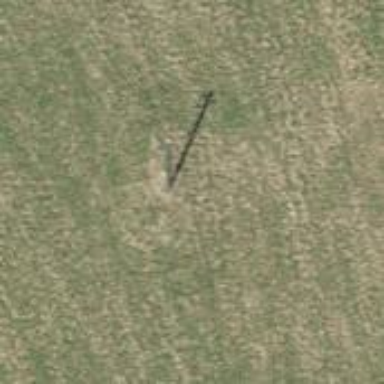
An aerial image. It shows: Power pole.